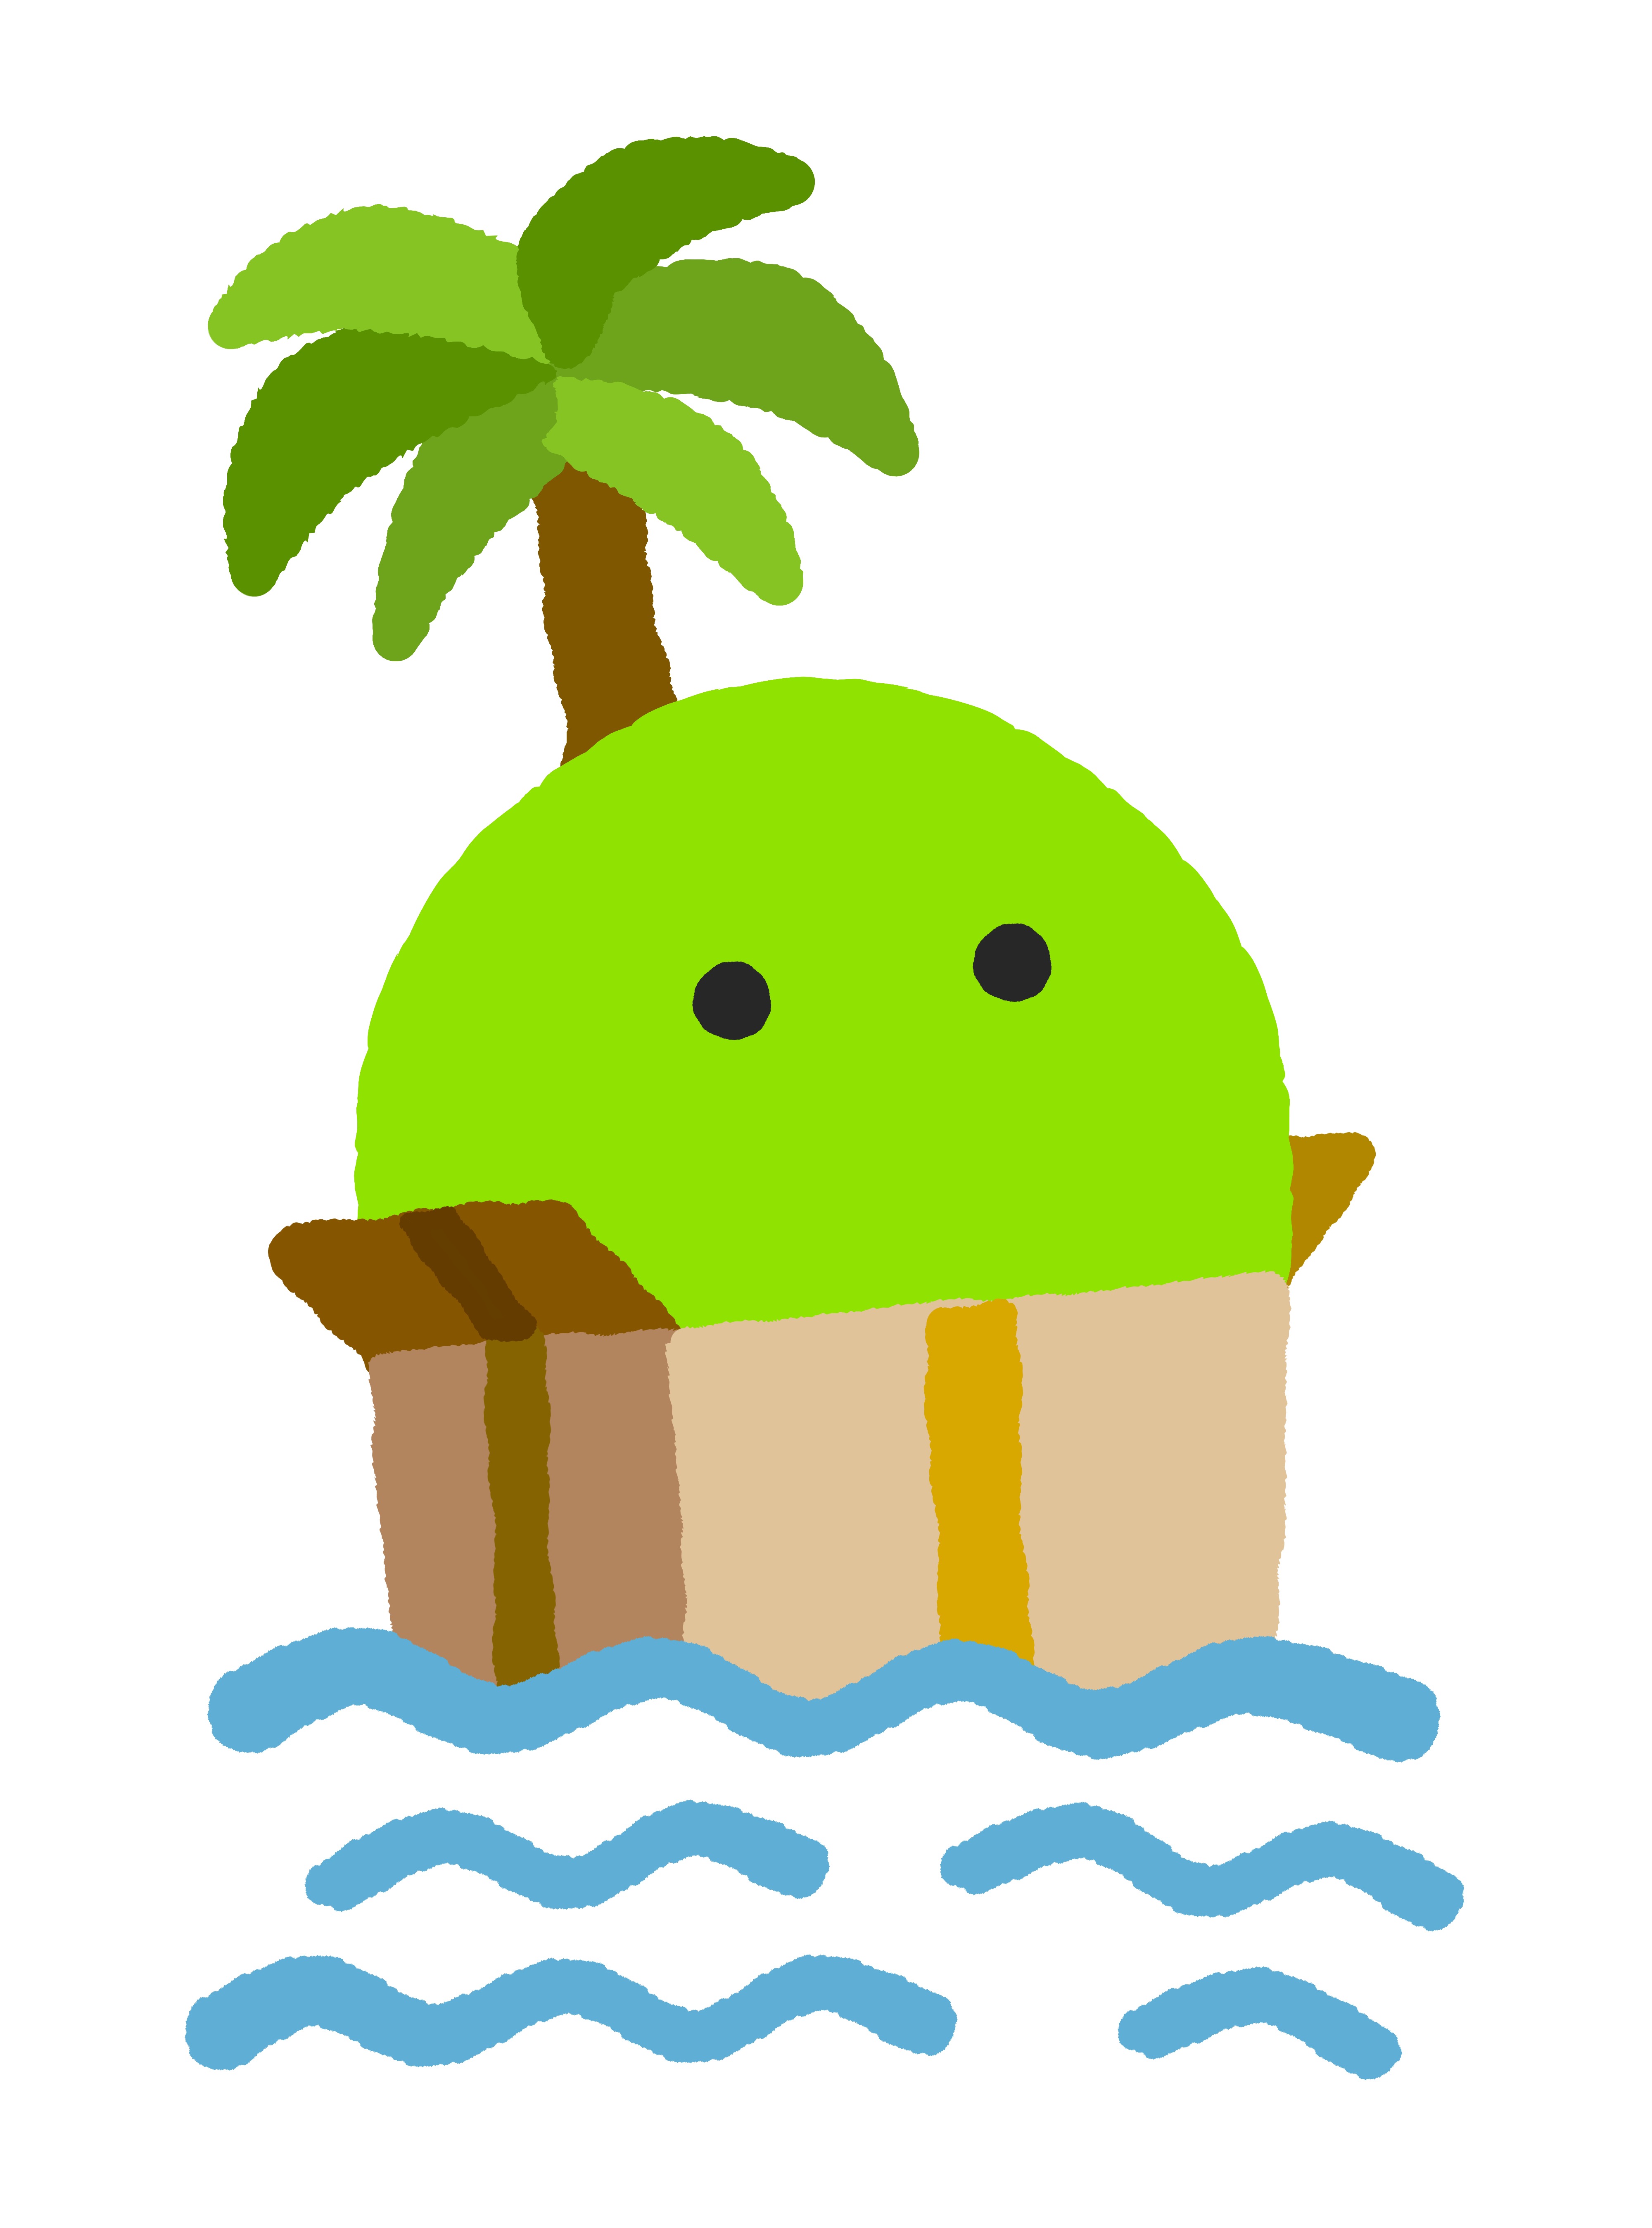
Label: green